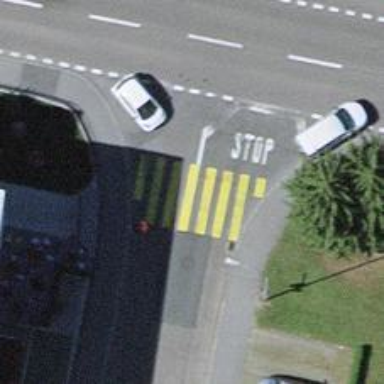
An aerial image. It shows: Zebra crossing on footway.